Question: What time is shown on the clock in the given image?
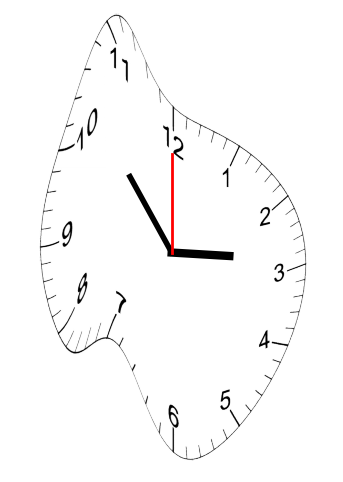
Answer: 02:53:00